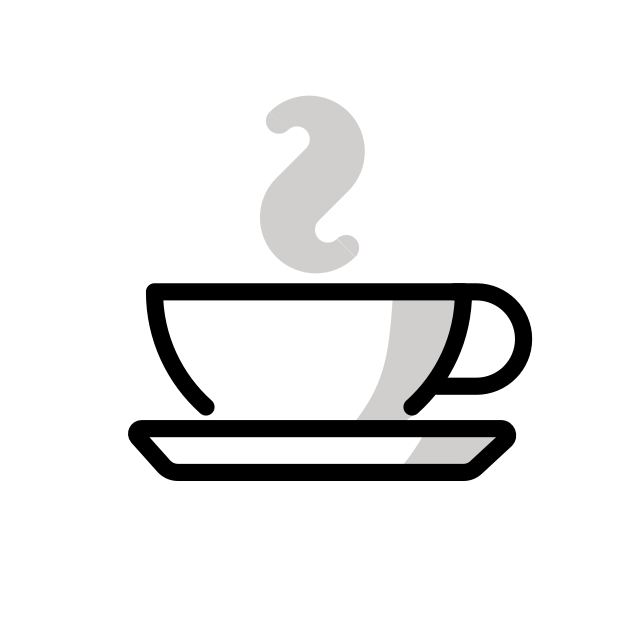
Emoji: ☕
Name: hot beverage
Unicode: 0x2615